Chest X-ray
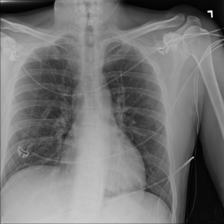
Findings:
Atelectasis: negative
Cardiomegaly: negative
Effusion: negative
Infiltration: positive
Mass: negative
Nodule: negative
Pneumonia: negative
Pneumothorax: negative
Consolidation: negative
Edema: negative
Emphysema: negative
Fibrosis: negative
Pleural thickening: negative
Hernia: negative